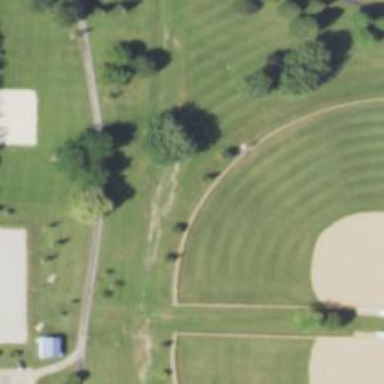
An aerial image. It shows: Disc golf hole.